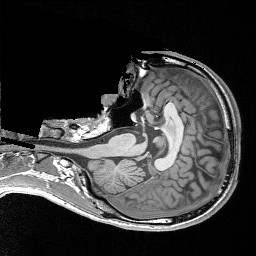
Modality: T1w
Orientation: axial